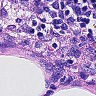
Metastatic tissue present: no